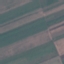
Land use / land cover: AnnualCrop